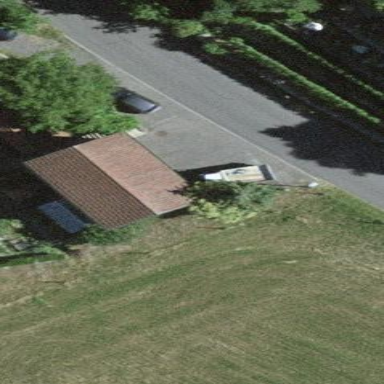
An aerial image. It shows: Garage building.